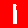
Digit: 1